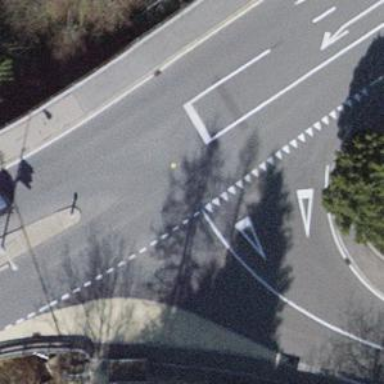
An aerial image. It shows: Secondary road with asphalt surface.